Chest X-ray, PA view. Patient: 38 years old, sex M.
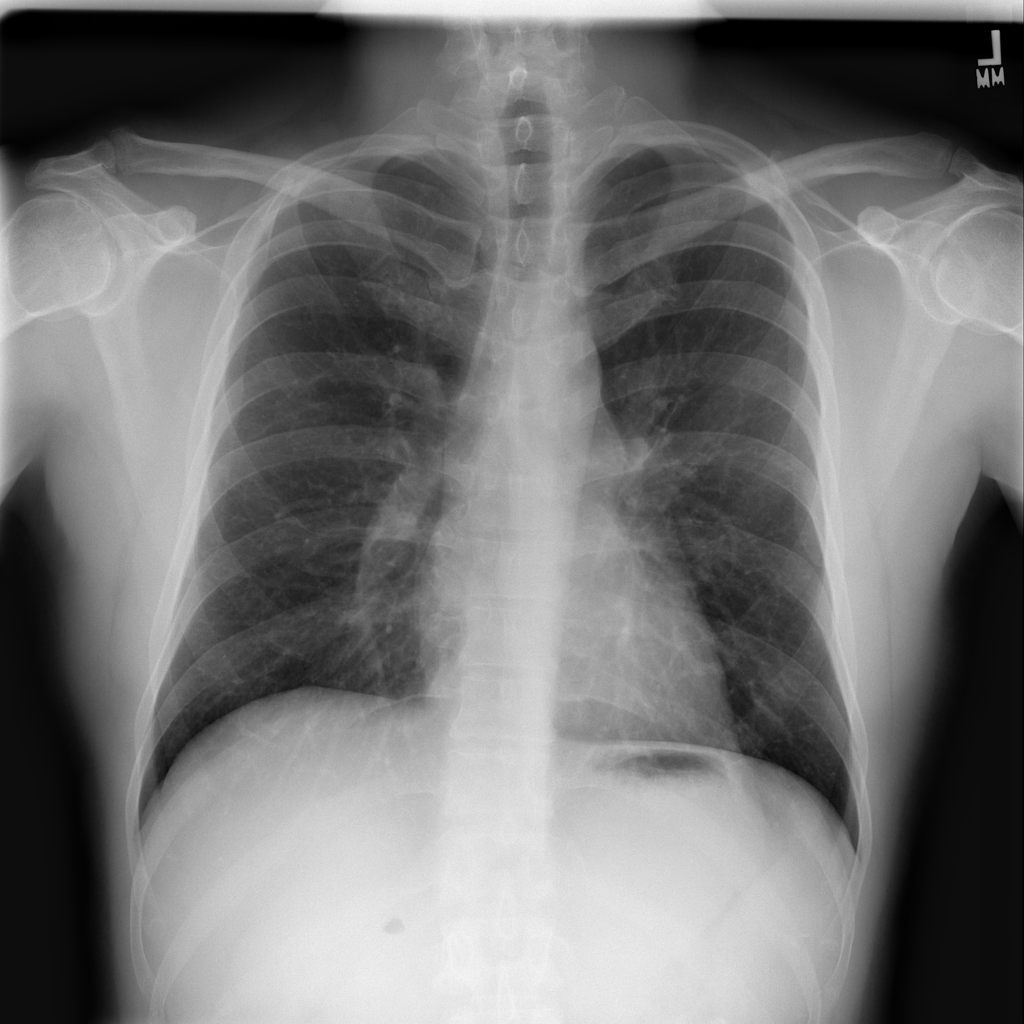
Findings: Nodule